Field crop: tomato
Growth stage: 1
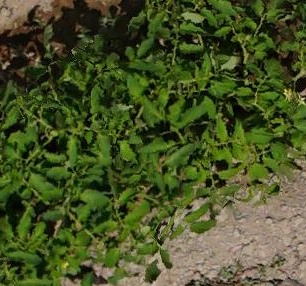
Species: tomato